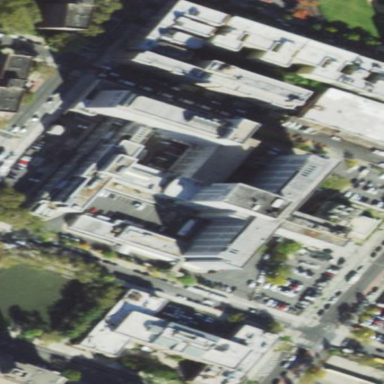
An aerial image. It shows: Hospital providing healthcare services.